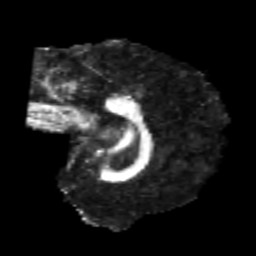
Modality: FA
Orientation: sagittal
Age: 23
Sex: male
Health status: healthy
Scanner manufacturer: philips
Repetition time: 7.386 s
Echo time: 0.08599 s